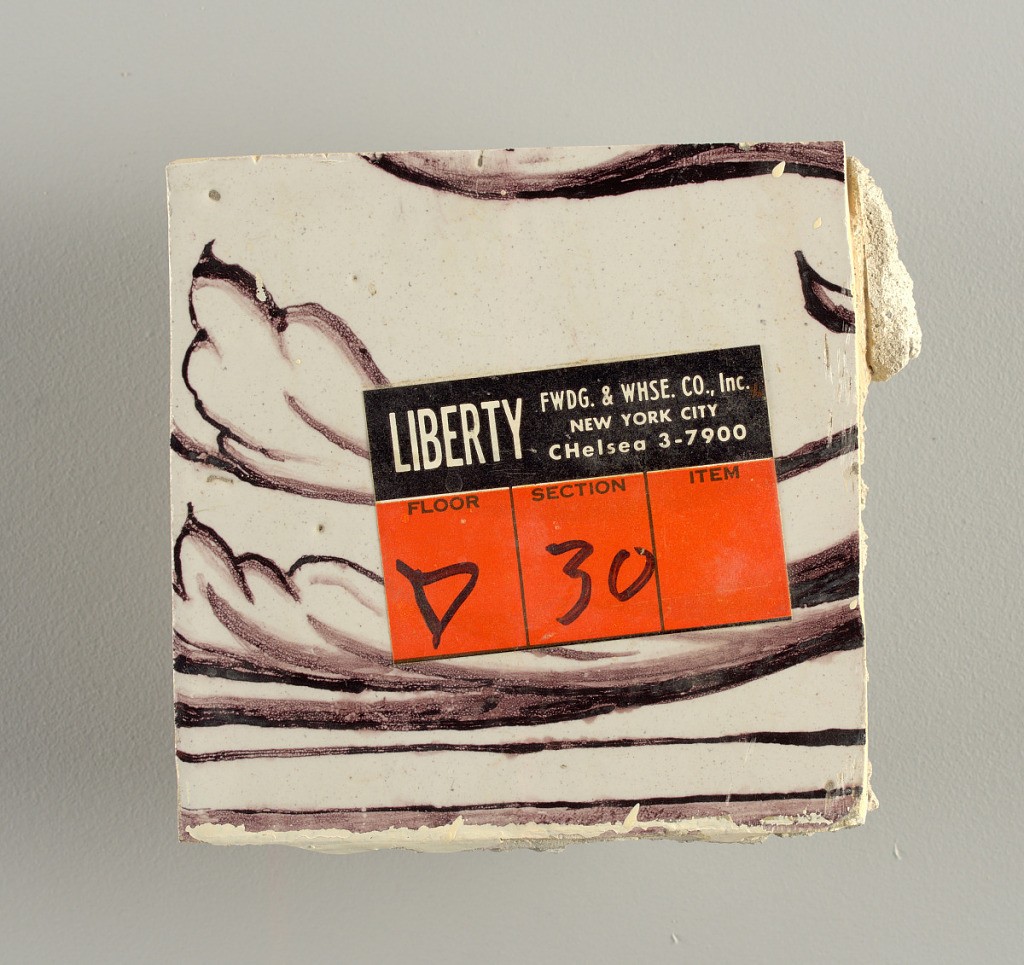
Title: Wall facing
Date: ca. 1725
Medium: tin-glazed earthenware, underglaze
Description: Running design for a frieze or a dado, composed of scrolls of foliage and strapwork, and four repeating motifs--a seated woman in a small upright oval medallion, a putto seated on a rocailled base, and strapwork in axial pattern.  The various panels, A to F, show various repeats of the same design, all being five tiles high and a varying number of tiles wide.